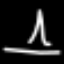
Label: The Eiffel Tower